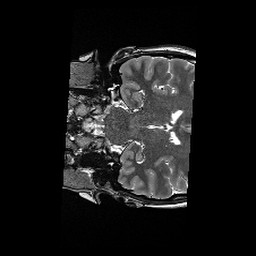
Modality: T2w
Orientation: coronal
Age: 29
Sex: female
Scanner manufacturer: siemens
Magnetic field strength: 3 T
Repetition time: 6.1 s
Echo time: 0.104 s